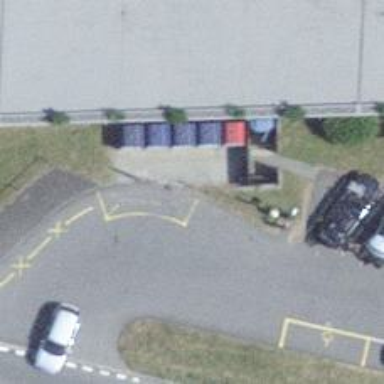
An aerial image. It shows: Toilets are available here.